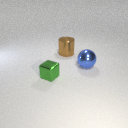
large brown metal cylinder to the left of large blue metal sphere